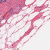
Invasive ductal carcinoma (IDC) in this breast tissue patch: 0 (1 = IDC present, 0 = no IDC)